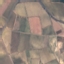
Land use / land cover class: PermanentCrop